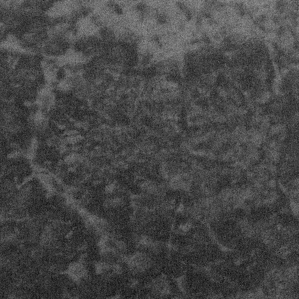
Label: frost